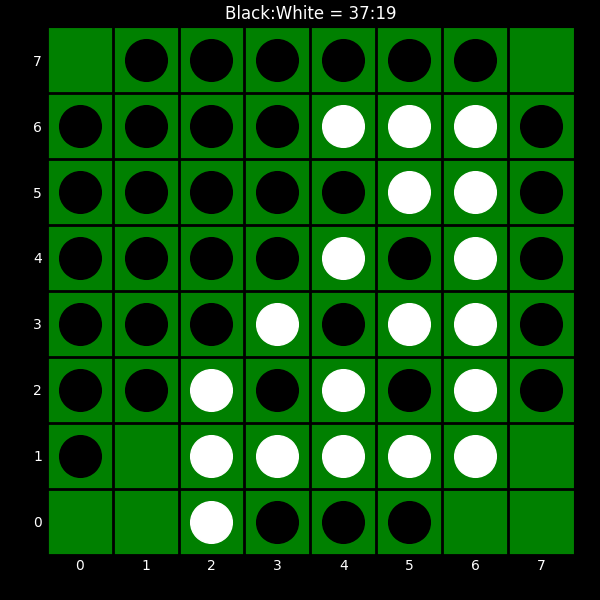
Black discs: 37
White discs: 19